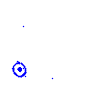
Particle: kaon